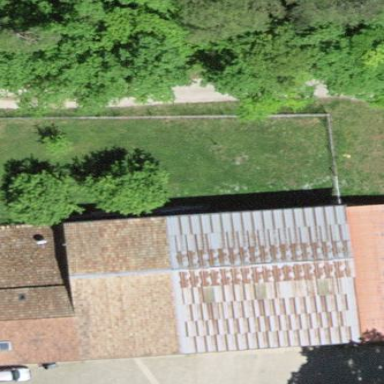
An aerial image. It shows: Rural barn.